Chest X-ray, PA view. Patient: 39 years old, sex M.
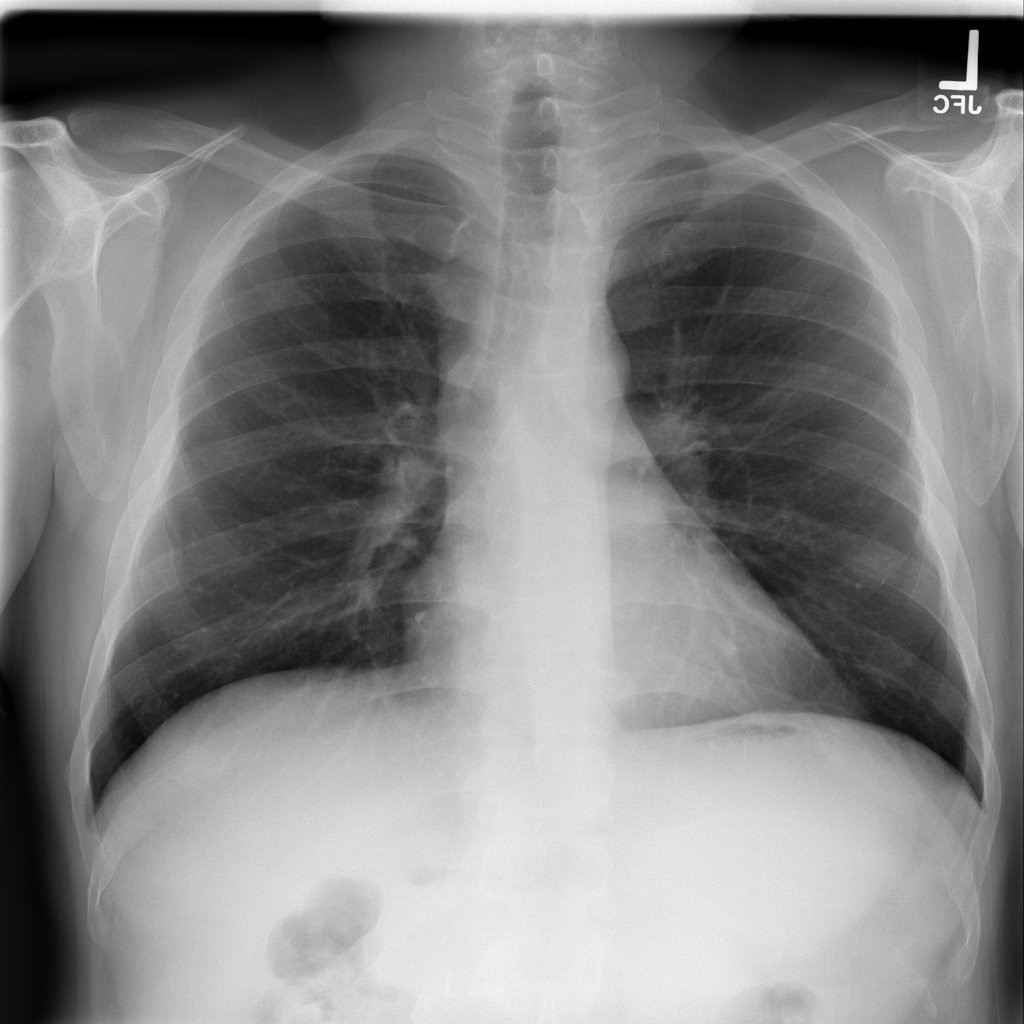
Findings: No Finding